Field crop: maize
Growth stage: 2
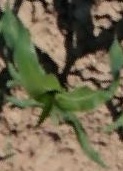
Species: maize